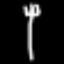
Label: fork